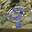
Label: 9